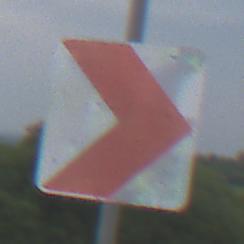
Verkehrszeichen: RichtungstafelnInKurvenKleinLinks
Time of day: Midday
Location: Outdoor (RoadRail)
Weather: PartlyCloudy
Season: NotSpecified
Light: Natural